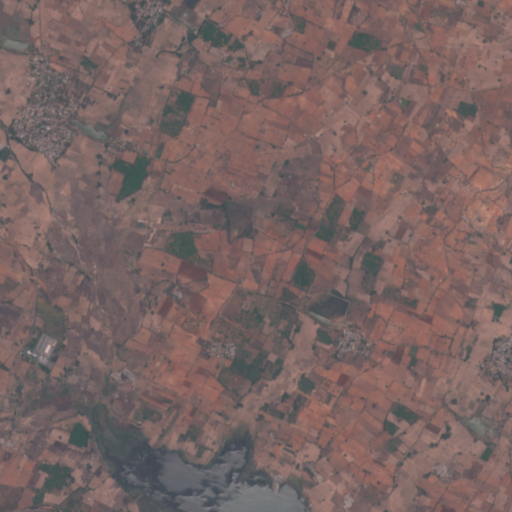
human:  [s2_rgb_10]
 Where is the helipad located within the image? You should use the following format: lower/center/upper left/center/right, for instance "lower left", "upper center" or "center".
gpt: The helipad is located in the lower left of the image.
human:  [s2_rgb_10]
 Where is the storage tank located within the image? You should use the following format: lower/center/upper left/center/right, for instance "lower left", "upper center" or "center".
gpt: The storage tank is located in the lower left of the image.
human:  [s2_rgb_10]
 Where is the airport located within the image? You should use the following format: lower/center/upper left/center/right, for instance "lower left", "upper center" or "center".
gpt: There is no airport in the image.